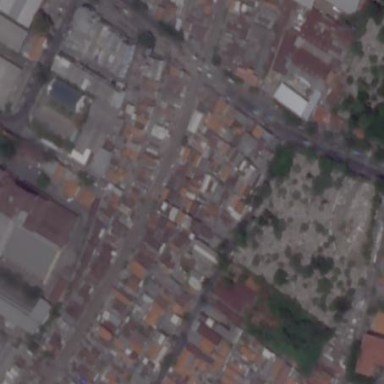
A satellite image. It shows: Cemetery.